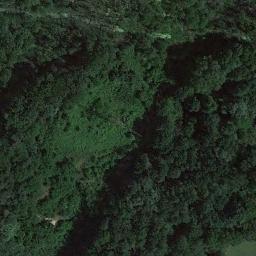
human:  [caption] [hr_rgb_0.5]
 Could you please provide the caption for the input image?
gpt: The grass is in the middle of the forest .

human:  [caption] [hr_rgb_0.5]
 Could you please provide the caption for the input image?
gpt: A large dense mixed dark green and light green forest beside a road .

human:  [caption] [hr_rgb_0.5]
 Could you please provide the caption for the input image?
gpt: The forest has a lot of dense green trees of different heights and a road goes through the forest .

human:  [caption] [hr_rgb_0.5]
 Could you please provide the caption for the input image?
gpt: This is a dense forest .

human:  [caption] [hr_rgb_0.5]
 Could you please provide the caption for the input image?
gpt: A dense forest with many green trees .